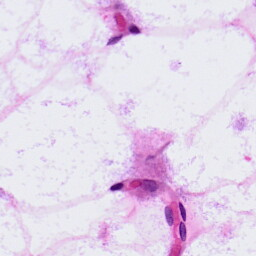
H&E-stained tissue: LymphNode